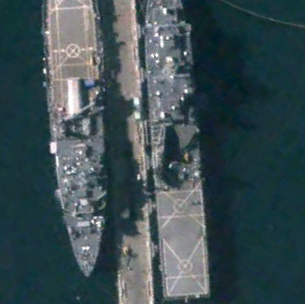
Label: combat